Current action and preconditions to check: trajectory_clear

Your task: For each precondition in the list above, predict whether it will hold at this action.

Consider the current scene as observed from the mobile robot's camera, and analyze the predicted future states of all dynamic agents (e.g., people, animals, vehicles, or any moving entities) within the NEXT SECOND.

IMPORTANT: Only answer "very likely" if you are absolutely certain—based on strong, clear evidence—that a dynamic agent will violate the precondition in the predicted future state. Do NOT answer "very likely" for unlikely, ambiguous, or low-probability risks.

Ask yourself for each precondition: Is there a high probability, with clear and convincing evidence, that the predicted future states of any dynamic agent will interfere with the predicted future state of the currently executing action within the NEXT SECOND, causing that precondition to fail?

Assess the risk level based on these predictions. Use "likely" or "very likely" if motions create a clear risk of interference.

Use "neutral" or "improbable" if agents are nearby but their predicted paths are clearly diverging or non-conflicting.

Failure Risk Categories: "very improbable", "improbable", "neutral", "likely", "very likely"

Answer Format: Output ONLY the probability_of_failure value from these categories: "very improbable", "improbable", "neutral", "likely", "very likely"

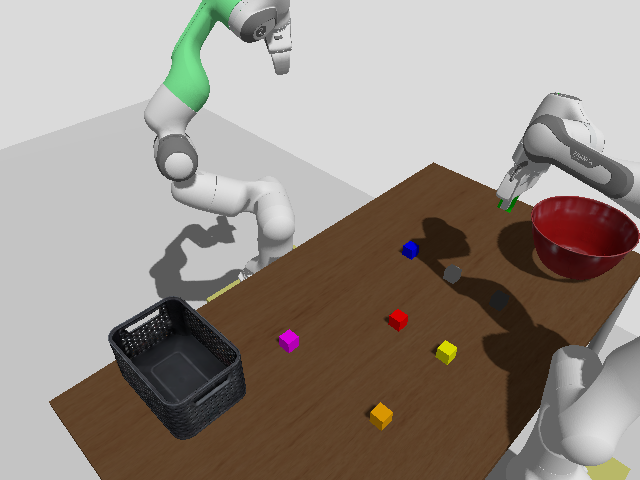

Answer: very improbable